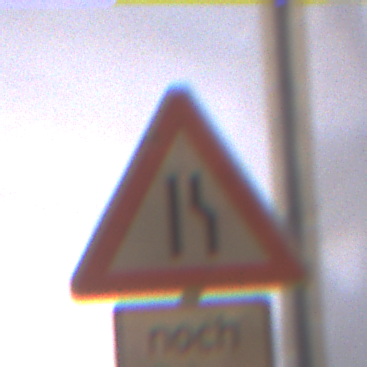
Verkehrszeichen: EinseitigVerengteFahrbahnRechts
Zusatzzeichen unten: LaengeEinerStrecke4
Umgebung: Outdoor, Urban
Tageszeit: Night
Wetter: Overcast
Licht: Artificial
Jahreszeit: Winter
Kontrast: MediumContrast